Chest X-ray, PA view. Patient: 55 years old, sex F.
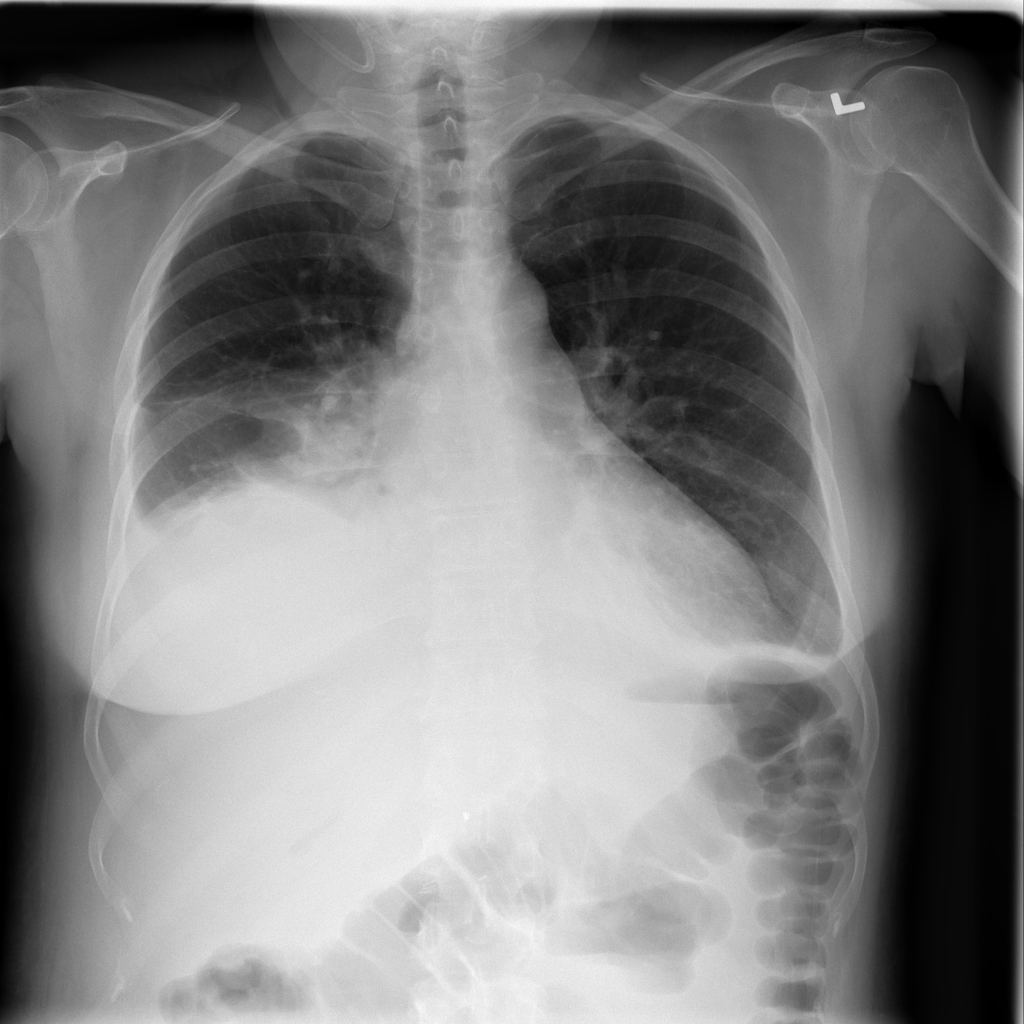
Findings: Atelectasis, Effusion